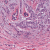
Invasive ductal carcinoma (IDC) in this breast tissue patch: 1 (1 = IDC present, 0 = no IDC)